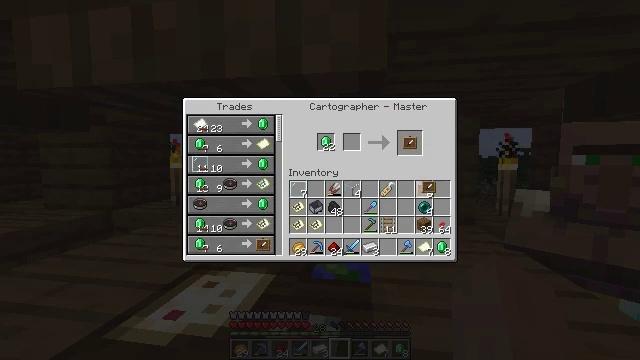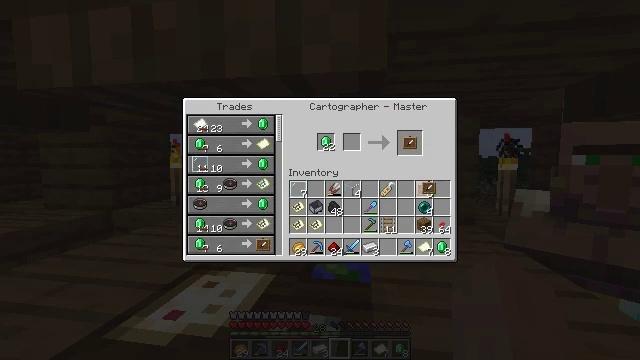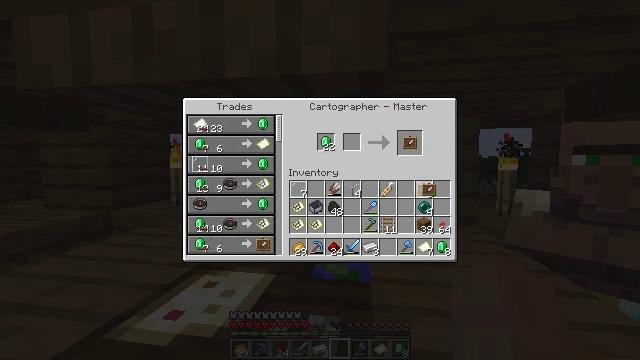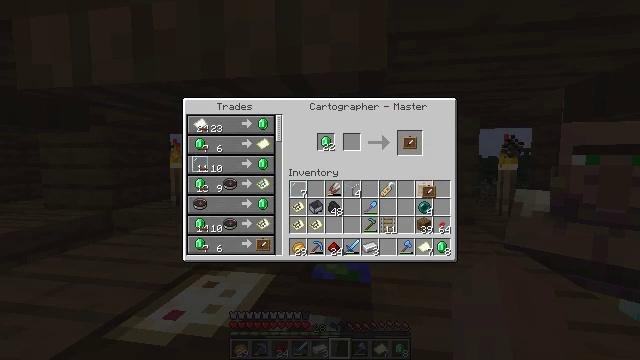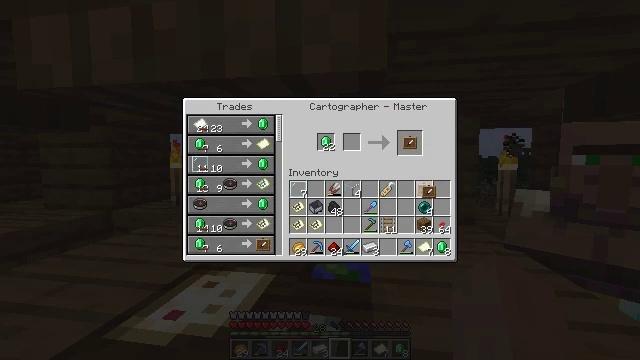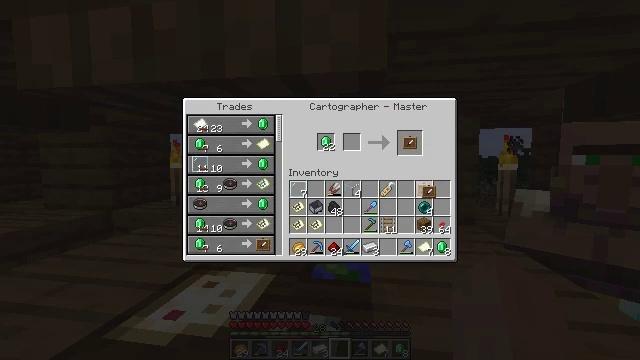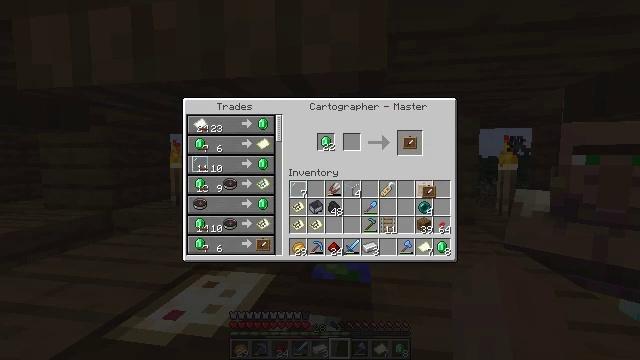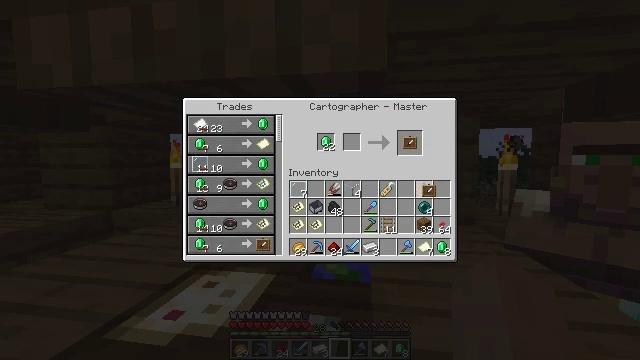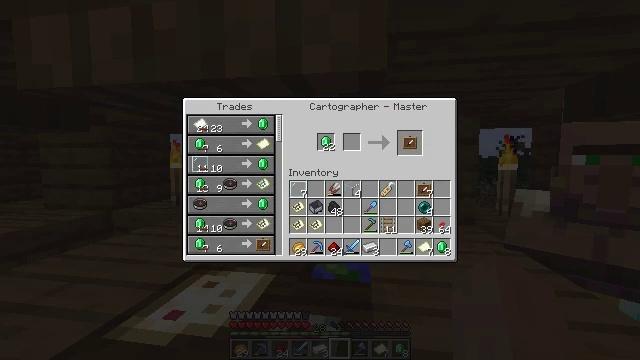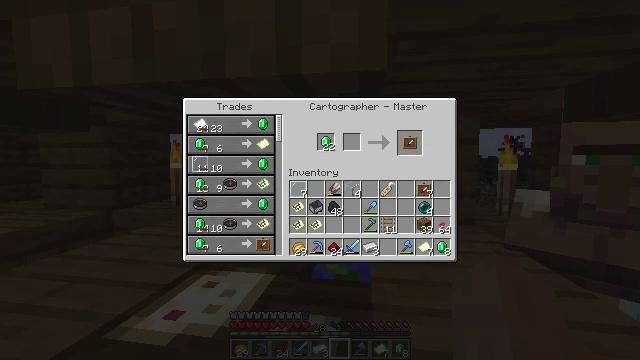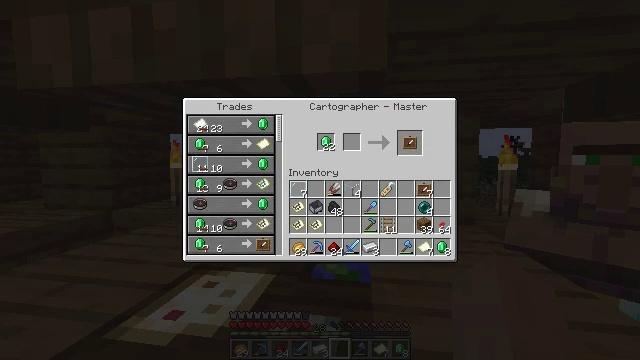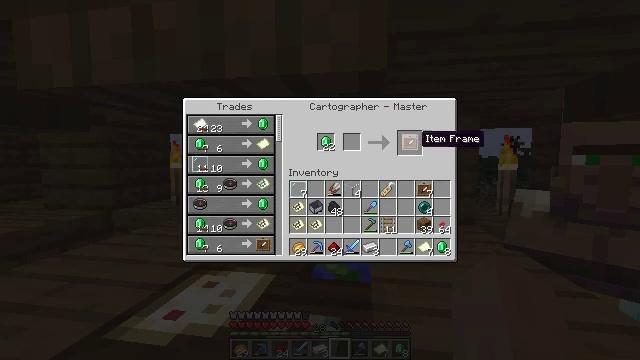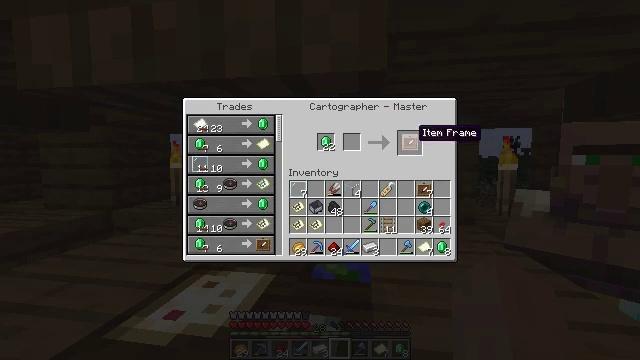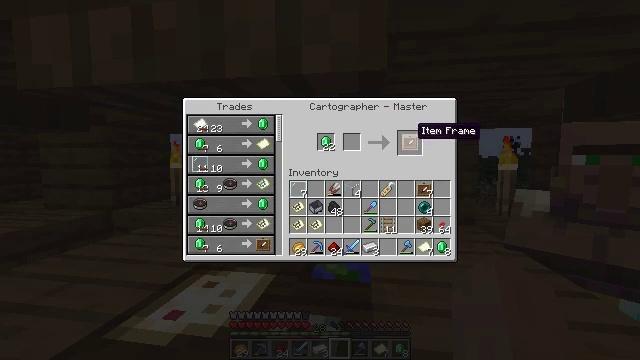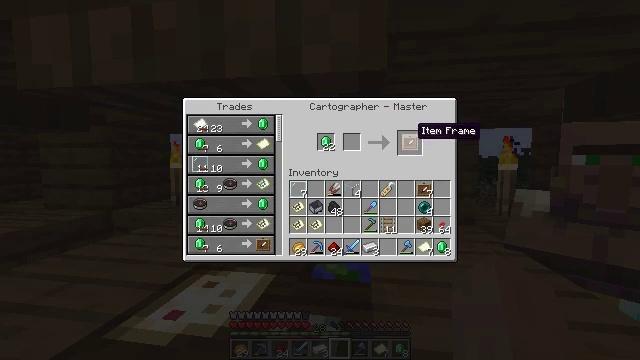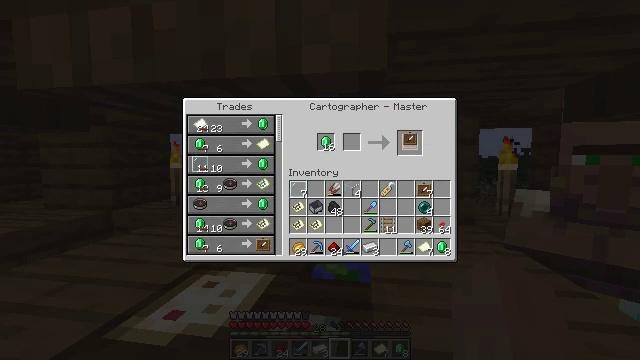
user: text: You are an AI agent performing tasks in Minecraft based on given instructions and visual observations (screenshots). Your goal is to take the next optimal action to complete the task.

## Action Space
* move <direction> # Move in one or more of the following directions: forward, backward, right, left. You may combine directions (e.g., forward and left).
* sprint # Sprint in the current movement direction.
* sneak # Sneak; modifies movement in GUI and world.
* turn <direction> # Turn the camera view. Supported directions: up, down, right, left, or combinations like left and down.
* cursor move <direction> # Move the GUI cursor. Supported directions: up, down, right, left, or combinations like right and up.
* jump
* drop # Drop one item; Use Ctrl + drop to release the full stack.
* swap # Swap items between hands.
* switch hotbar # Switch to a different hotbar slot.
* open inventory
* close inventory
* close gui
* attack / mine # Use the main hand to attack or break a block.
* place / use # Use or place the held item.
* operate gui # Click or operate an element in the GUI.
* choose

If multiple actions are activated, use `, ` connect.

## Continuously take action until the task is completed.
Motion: motion action
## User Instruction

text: Open a crafting table to create an item frame.
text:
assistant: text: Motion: no_op
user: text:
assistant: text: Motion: no_op
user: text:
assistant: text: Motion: no_op
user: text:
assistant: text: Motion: no_op
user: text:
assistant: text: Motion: operate gui
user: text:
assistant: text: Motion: operate gui
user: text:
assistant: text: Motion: operate gui
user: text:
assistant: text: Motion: cursor move up
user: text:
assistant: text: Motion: cursor move up
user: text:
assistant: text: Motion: cursor move up
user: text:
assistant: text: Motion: no_op
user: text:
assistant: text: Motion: no_op
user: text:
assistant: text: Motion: no_op
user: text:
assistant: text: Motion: no_op
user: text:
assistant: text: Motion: operate gui
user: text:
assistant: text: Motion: operate gui
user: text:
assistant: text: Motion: operate gui
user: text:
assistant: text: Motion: cursor move right and down
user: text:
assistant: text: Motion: cursor move right and down
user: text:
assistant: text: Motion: no_op
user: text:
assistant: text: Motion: no_op
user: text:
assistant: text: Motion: no_op
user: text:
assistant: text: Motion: no_op
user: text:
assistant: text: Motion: no_op
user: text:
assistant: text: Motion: no_op
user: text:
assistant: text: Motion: no_op
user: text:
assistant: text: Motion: operate gui
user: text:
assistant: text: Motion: operate gui
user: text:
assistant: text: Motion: operate gui
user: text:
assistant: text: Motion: no_op